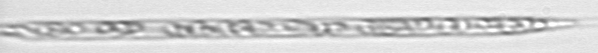
Label: Rhizosolenia